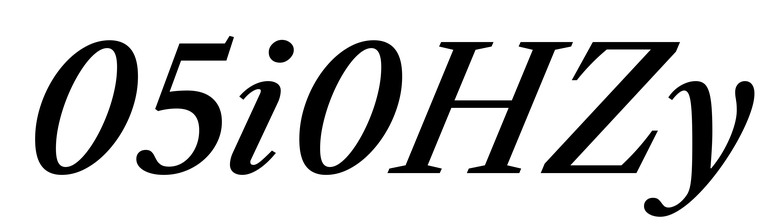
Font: LibreCaslonText-Italic_Medium_Italic